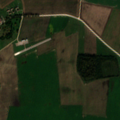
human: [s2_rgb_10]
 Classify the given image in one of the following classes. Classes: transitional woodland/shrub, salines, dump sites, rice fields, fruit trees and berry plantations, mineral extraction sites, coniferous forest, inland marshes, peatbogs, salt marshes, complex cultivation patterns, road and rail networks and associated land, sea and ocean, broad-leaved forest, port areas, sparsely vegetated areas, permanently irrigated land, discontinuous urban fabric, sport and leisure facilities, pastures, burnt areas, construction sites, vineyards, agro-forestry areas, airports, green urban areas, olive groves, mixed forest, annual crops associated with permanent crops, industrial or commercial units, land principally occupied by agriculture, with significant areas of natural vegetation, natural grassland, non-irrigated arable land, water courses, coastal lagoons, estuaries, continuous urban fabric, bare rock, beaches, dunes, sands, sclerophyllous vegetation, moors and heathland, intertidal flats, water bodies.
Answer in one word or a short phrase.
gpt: discontinuous urban fabric, non-irrigated arable land, pastures